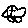
Label: car